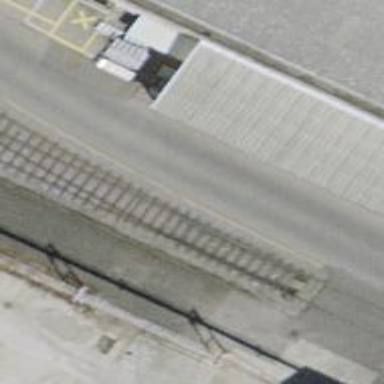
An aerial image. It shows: Railway switch.